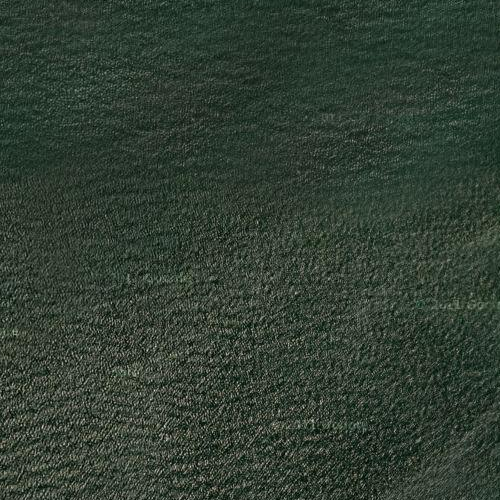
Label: sydney